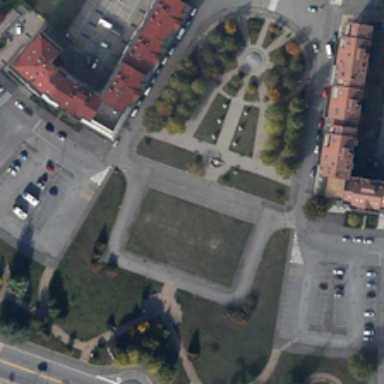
There are many buildings, roads, cars, trees and grassland .